Field crop: maize
Growth stage: 1
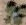
Species: chenopodium